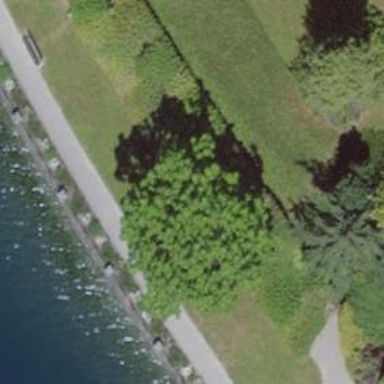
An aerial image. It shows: Brown bench in the vicinity.